Question: I have an android app where i want to display some messages.The messages are classified into two categories, images and text.Text messages have two types,sent and received.I have created a custom listview adapter to display the messages in a listview.When calling the adapter,i pass an arraylist of 13 objects.Problem is not all the messages in arraylist are displayed.Only the first five messages are displayed.The messages are displayed three times each.When a message item in the listview is clicked,more than one message is highlited.What could be the problem.
Here is the listview adapter:
'''
public class CustomMessageListAdapter extends BaseAdapter {
private ArrayList<?> listData;
private LayoutInflater layoutInflater;
public CustomMessageListAdapter(Context context, ArrayList<?> listData) {
this.listData = listData;
layoutInflater = LayoutInflater.from(context);
}
@Override
public int getCount() {
return listData.size();
}
@Override
public Object getItem(int position) {
return listData.get(position);
}
@Override
public long getItemId(int position) {
return position;
}
@Override
public View getView(int position, View convertView, ViewGroup parent) {
ViewHolder viewHolder;
if (convertView == null) {
convertView = layoutInflater.inflate(R.layout.listview_message,
null);
viewHolder = new ViewHolder();
viewHolder.incoming_message = (RelativeLayout) convertView
.findViewById(R.id.received_layout);
viewHolder.outgoing_message = (RelativeLayout) convertView
.findViewById(R.id.sent_layout);
viewHolder.sent_message = (TextView) convertView
.findViewById(R.id.sent_messages_textView_message);
viewHolder.sent_time = (TextView) convertView
.findViewById(R.id.sent_messages_textview_time);
viewHolder.sent_image = (ImageView) convertView
.findViewById(R.id.sent_image_imageview);
viewHolder.received_image = (ImageView) convertView
.findViewById(R.id.received_image_imageview);
viewHolder.sent_image_layout = (RelativeLayout) convertView
.findViewById(R.id.sent_image_layout);
viewHolder.received_image_layout = (RelativeLayout) convertView
.findViewById(R.id.received_image_layout);
viewHolder.received_message = (TextView) convertView
.findViewById(R.id.messages_textView_message);
viewHolder.received_time = (TextView) convertView
.findViewById(R.id.messages_textview_time);
viewHolder.date = (TextView) convertView
.findViewById(R.id.messages_textView_date);
viewHolder.sent_hepasnap = (RelativeLayout) convertView
.findViewById(R.id.chat_layout_sent_hepasnap);
viewHolder.recieved_hepasnap = (RelativeLayout) convertView
.findViewById(R.id.chat_layout_received_hepasnap);
convertView.setTag(viewHolder);
} else {
viewHolder = (ViewHolder) convertView.getTag();
}
MessageItem messageItem = (MessageItem) listData.get(position);
Log.i("msg", "" + position);
if (messageItem.getCategory().equalsIgnoreCase("text")) {
if (messageItem.getType().equalsIgnoreCase("sent")) {
viewHolder.outgoing_message.setVisibility(View.VISIBLE);
viewHolder.sent_message.setText(messageItem.getMessage());
viewHolder.sent_time.setText(messageItem.getTime());
} else {
viewHolder.incoming_message.setVisibility(View.VISIBLE);
viewHolder.received_message.setText(messageItem.getMessage());
viewHolder.received_time.setText(messageItem.getTime());
}
}
return convertView;
}
public class ViewHolder {
TextView sent_message;
TextView sent_time;
TextView received_message;
TextView received_time;
RelativeLayout outgoing_message;
RelativeLayout incoming_message;
RelativeLayout sent_hepasnap;
RelativeLayout recieved_hepasnap;
TextView date;
ImageView sent_image;
ImageView received_image;
RelativeLayout sent_image_layout;
RelativeLayout received_image_layout;
}
}
'''
And when message is clicked:

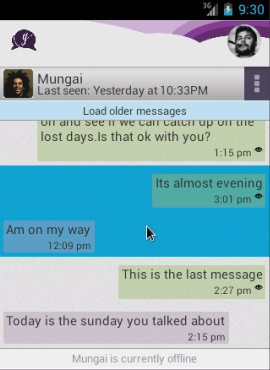
Answer: add viewHolder.incoming_message.setVisibility(View.GONE); to if condition
(messageItem.getType().equalsIgnoreCase("sent"))
and viewHolder.outgoing_message.setVisibility(View.GONE); to else condition.
If your Problem not solved then let me know.